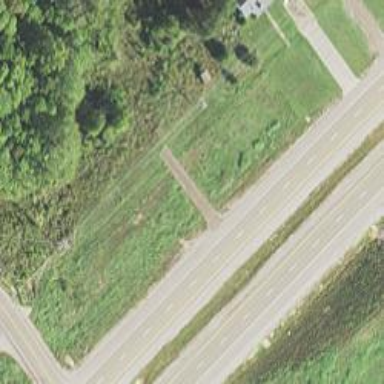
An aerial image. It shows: Trunk highway.